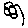
Label: flower